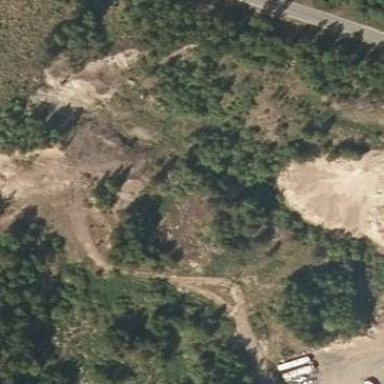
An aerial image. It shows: Quarry area.